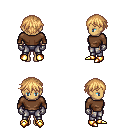
a pixel art fantasy rpg character, female body template, human, tanned skin, brown long-sleeve shirt, metal pants, light blonde short bangs hairstyle, metal gloves, gold boots, four views (front, back, left, right), 2x2 character sprite sheet, small pixel art, hard edges, no anti-aliasing